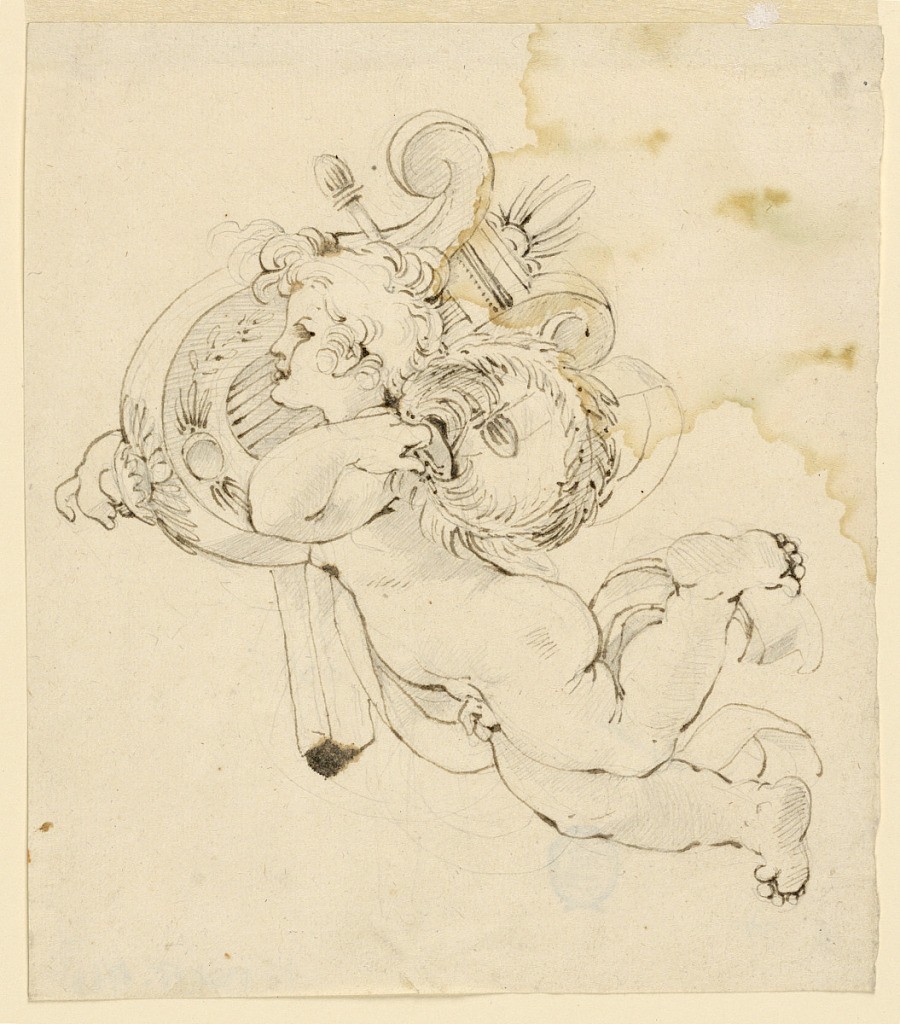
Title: A Flying Putto Supporting a Lyre with His Right Shoulder, and a Wreath with His Left One
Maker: Fortunato Duranti, Italian, 1787 - 1863
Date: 1820–1850
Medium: Graphite, pen and ink on paper
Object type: Drawing
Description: Seen in profile, turned toward left.